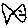
Label: fish